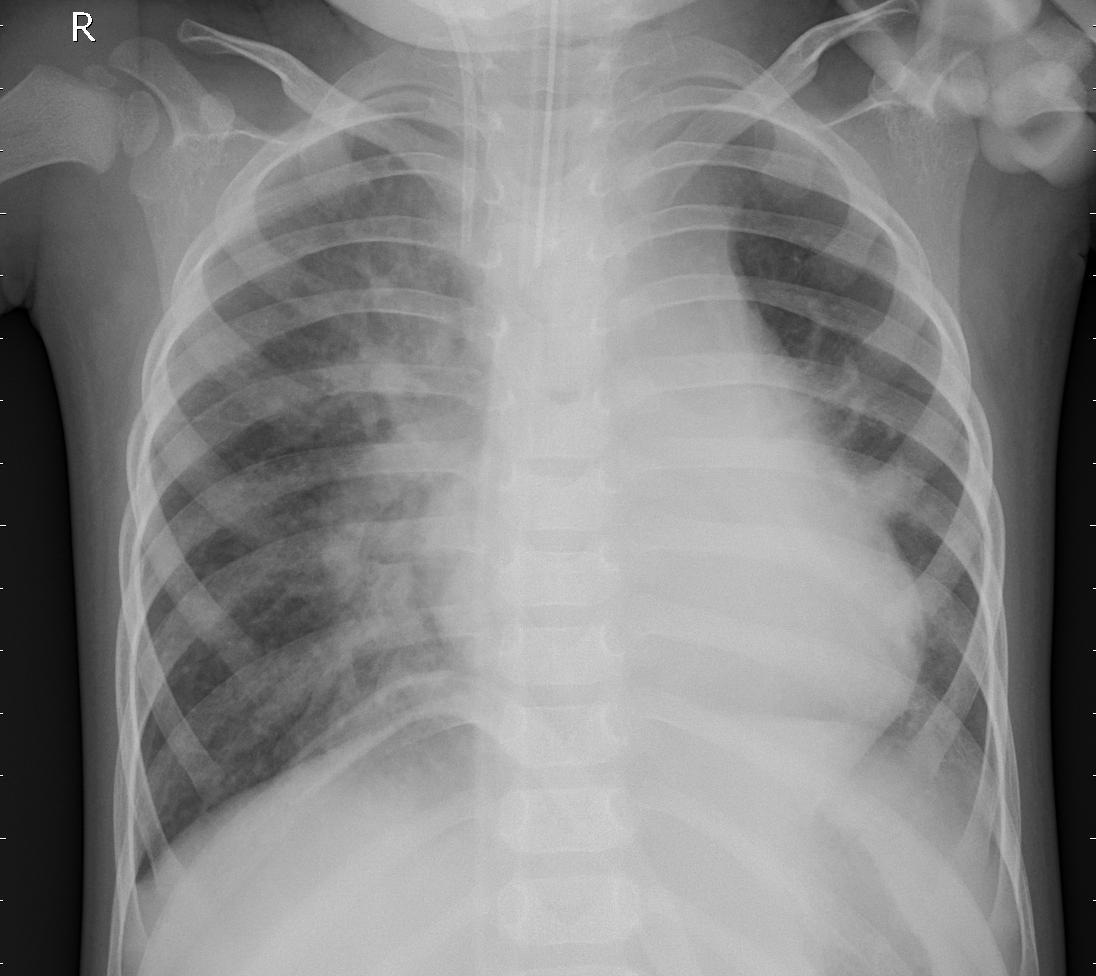
Diagnosis: PNEUMONIA